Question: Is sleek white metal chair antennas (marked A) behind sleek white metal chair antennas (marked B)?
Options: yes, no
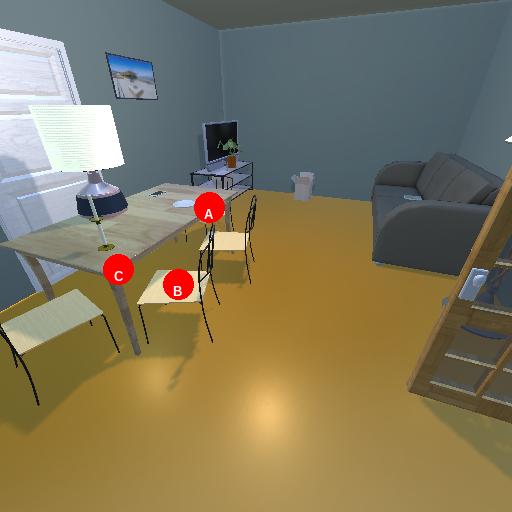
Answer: yes